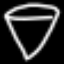
Label: diamond